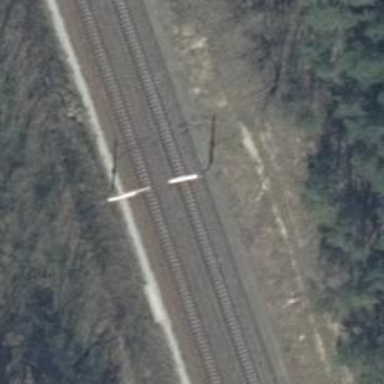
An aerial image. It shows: Milestone along the railway track with catenary mast.